Question: How can i achieve this kind of look and feel with colored buttons and rounded corners in dialogs for a windows application?
i dont think it can be done using MFC , will wxWidgets or Qt help ? or any other platform?
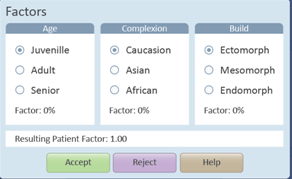
Answer: The easiest and fastest way to achieve the same UI accross different platforms is to implement it in QML with Qt. Unlike widgets that get automatically styled appropriate to the underlying platform style, QML is entirely platform-independent. You could probably style regular widgets with CSS, or even by reimplementing drawing manually with arbitrary UI API, but it will not be nearly as easy.